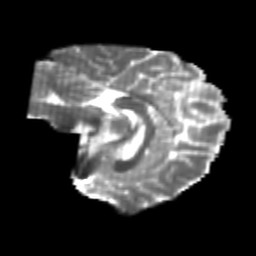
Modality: T2w
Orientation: sagittal
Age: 25
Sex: female
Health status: healthy
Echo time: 0.074 s